Field crop: maize
Growth stage: 1
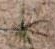
Species: salsola